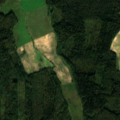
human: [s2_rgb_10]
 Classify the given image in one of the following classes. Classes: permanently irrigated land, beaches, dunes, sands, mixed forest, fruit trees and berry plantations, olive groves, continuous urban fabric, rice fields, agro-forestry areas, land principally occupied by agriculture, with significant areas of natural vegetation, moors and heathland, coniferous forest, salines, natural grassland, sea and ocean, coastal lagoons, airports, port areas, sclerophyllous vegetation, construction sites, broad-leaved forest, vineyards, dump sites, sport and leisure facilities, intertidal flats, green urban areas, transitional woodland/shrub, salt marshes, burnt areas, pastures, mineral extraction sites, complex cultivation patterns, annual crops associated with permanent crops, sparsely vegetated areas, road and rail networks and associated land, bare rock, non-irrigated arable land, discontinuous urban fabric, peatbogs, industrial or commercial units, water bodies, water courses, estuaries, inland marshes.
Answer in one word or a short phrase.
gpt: non-irrigated arable land, coniferous forest, mixed forest, transitional woodland/shrub